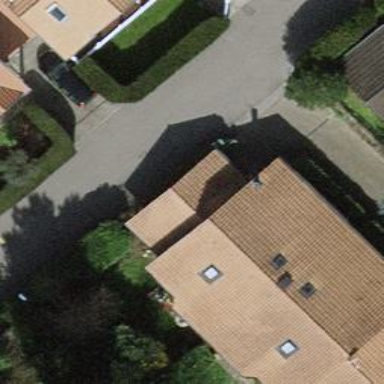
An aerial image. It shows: View of roof of building.